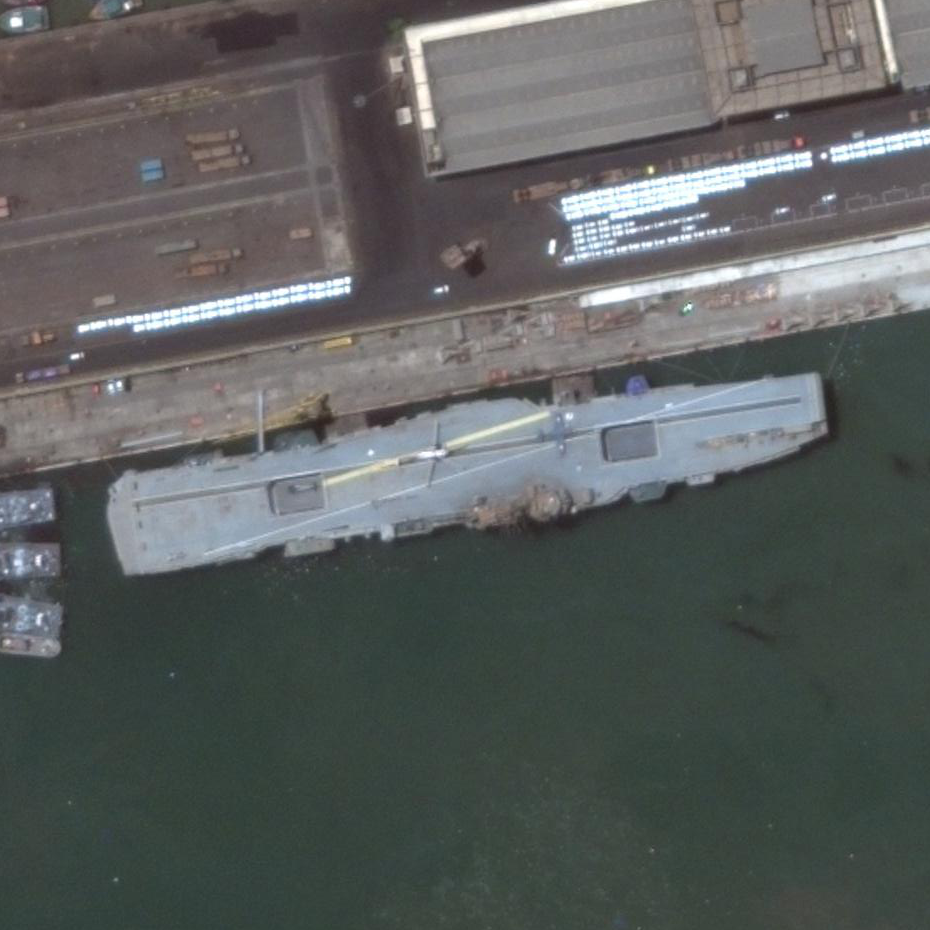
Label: aircraft_carrier